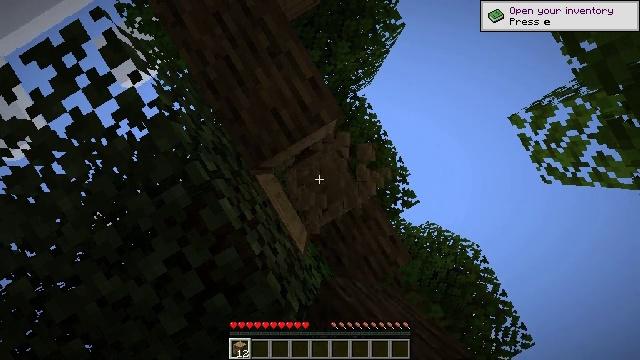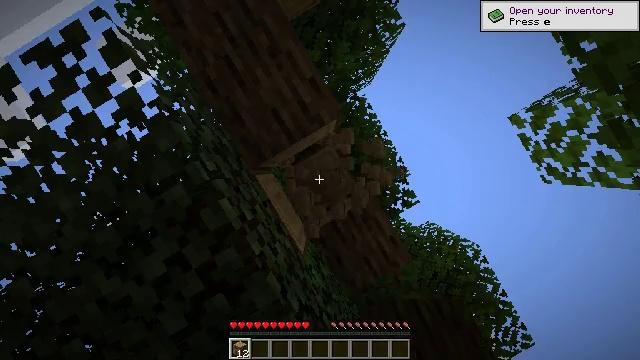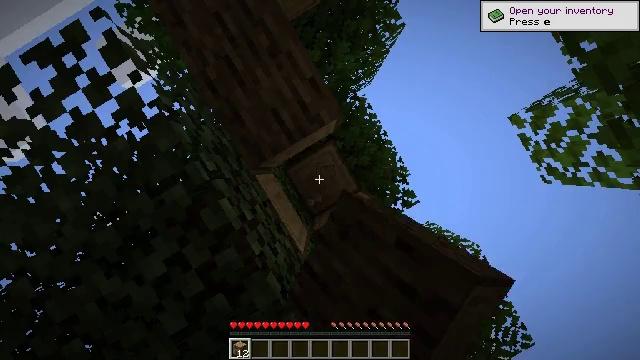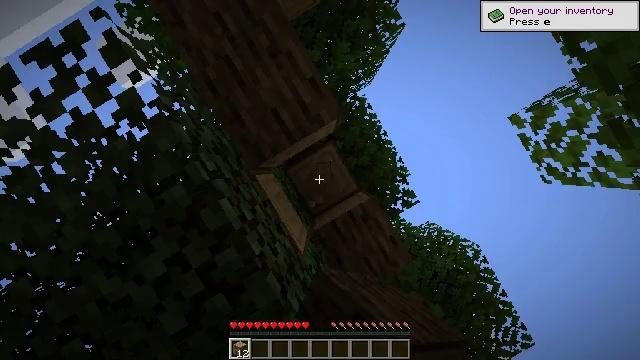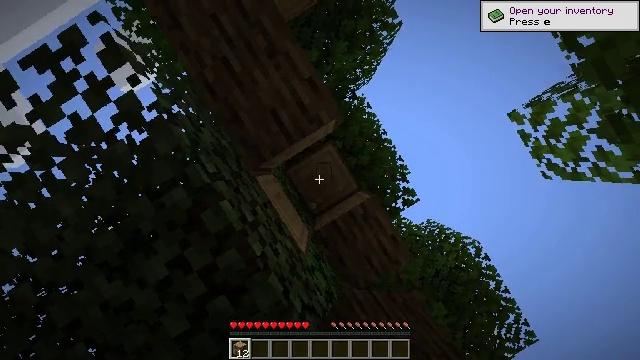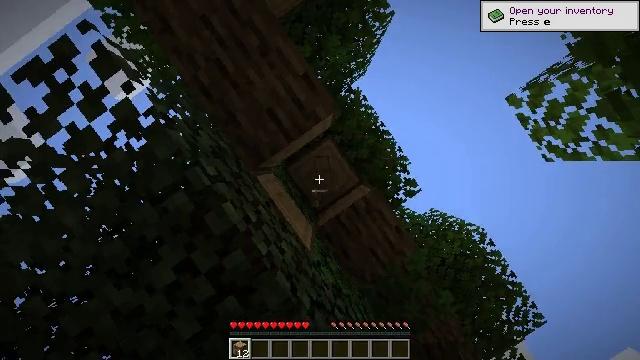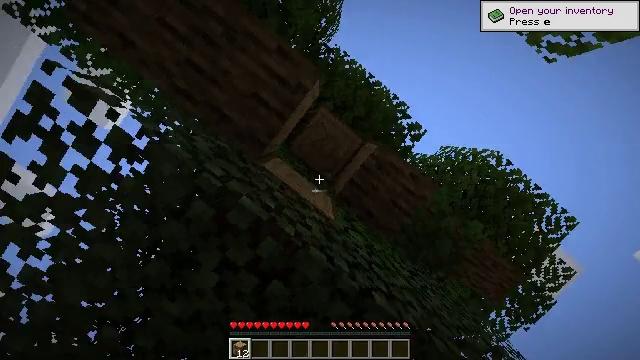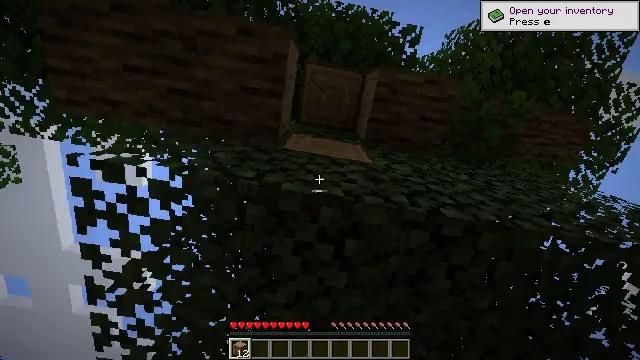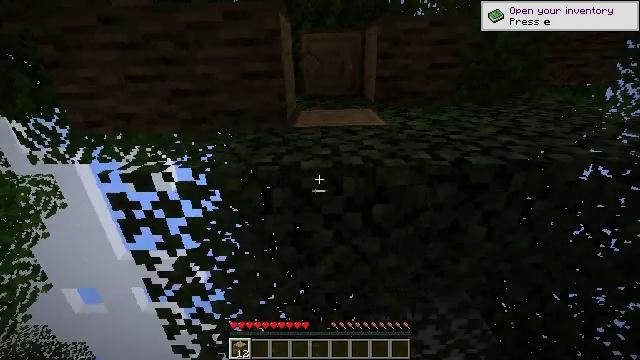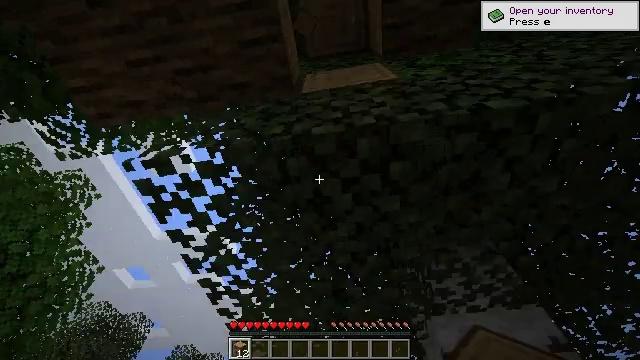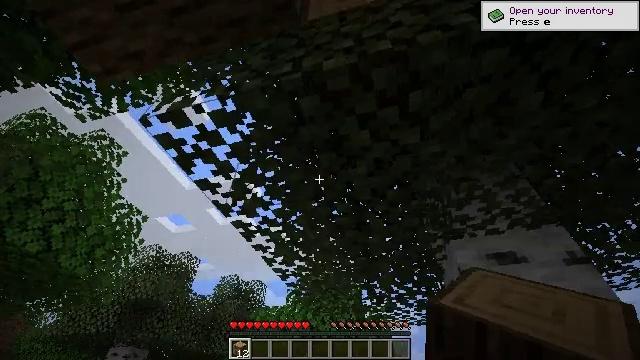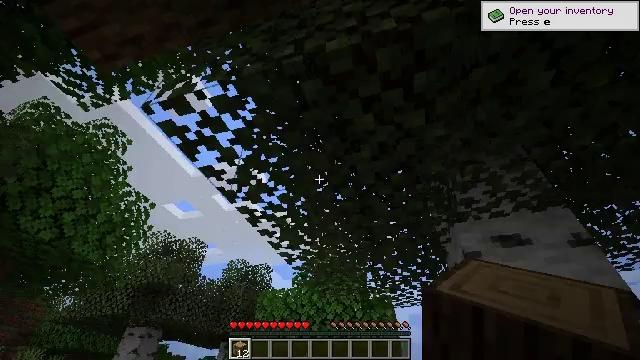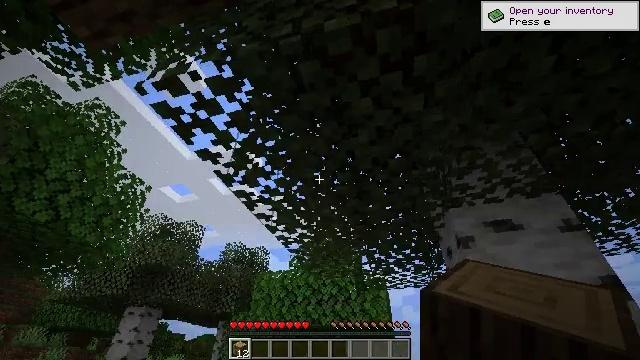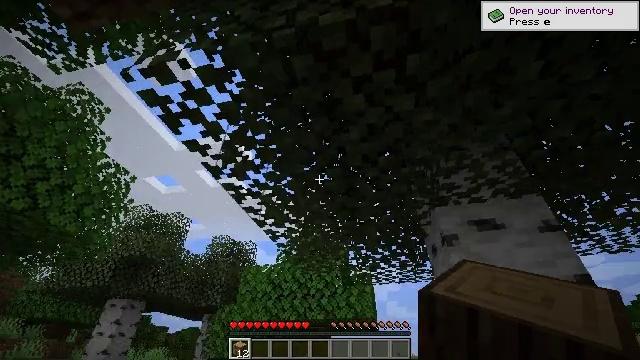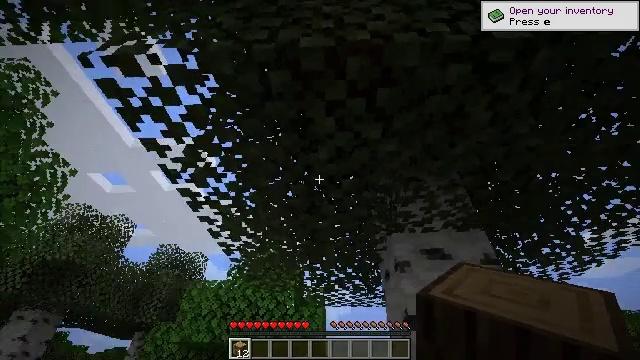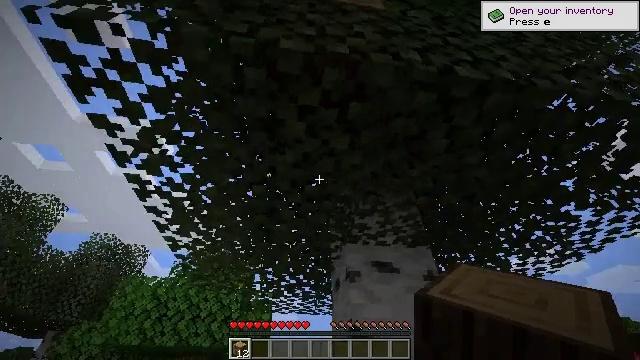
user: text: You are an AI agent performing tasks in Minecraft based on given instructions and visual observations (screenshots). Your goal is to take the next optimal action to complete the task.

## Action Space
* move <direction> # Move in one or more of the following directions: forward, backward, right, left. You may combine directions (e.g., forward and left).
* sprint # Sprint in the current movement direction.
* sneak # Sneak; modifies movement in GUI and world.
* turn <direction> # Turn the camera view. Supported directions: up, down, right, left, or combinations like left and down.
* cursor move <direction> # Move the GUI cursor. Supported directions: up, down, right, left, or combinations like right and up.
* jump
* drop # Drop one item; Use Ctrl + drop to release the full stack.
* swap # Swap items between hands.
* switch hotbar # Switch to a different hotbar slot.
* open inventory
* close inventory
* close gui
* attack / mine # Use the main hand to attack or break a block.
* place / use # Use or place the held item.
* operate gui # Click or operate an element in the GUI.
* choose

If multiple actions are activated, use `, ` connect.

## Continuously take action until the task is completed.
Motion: motion action
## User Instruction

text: Remove an oak log from the inventory.
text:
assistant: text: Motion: attack / mine
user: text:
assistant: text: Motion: attack / mine
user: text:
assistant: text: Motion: attack / mine
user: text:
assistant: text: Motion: turn left, attack / mine
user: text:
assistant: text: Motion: turn left
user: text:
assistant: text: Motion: turn left and down
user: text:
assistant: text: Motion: turn left and down
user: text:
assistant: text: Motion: turn left and down
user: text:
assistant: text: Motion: turn left and down
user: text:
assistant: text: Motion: turn left and down
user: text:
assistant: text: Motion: turn left and down
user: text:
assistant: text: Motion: turn down
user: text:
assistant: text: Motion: turn right and down
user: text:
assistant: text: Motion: turn right and up
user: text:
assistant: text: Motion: turn right and up
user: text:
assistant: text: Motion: turn right
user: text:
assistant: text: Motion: no_op
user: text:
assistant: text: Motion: turn down
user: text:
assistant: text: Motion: turn left and down
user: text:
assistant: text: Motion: turn left and down
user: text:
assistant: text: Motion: turn left and down
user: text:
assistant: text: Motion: turn left and down
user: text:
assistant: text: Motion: turn left and down
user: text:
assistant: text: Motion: turn left and down
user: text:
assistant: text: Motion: turn left and down
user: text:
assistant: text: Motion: turn left
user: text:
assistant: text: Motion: turn right and up
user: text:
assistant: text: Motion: no_op
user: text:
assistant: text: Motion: no_op
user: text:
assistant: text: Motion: no_op